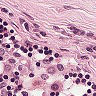
Metastatic tissue present: no